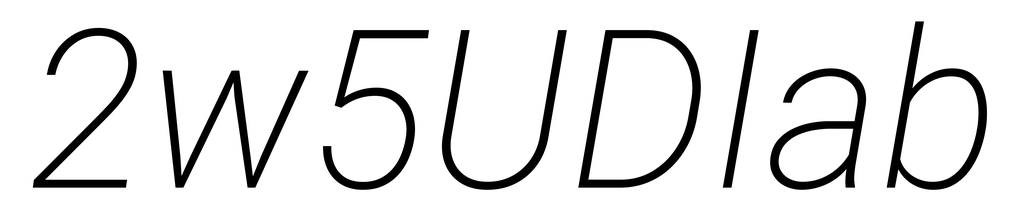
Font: Roboto-Italic_ExtraLight_Italic